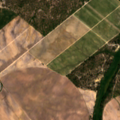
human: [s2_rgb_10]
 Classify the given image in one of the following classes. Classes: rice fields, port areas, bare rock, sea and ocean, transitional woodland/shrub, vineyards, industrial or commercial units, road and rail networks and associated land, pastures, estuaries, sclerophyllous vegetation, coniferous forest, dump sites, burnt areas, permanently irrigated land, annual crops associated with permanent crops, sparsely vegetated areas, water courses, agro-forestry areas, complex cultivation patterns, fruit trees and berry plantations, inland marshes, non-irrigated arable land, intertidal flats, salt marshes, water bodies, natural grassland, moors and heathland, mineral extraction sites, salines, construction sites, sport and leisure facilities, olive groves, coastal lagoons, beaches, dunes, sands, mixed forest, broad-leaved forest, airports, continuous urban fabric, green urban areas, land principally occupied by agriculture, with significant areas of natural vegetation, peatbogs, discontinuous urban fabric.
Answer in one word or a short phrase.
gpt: continuous urban fabric